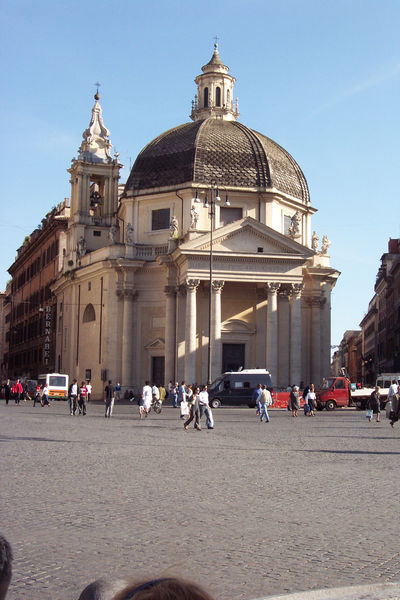
Titel: S. Maria in Monte Santo
Künstler: Carlo Fontana
Standort: Rom, Piazza del Popolo (EU - I - Latium)
Schlagwörter: himmel, schatten, weiß, kirchturm, menschen, fenster, licht, straße, säule, säulen, tür, schloss, architektur, bild, kirche, renaissance, turm, fassade, italien, passanten, pflaster, giebel, farbe, fußgänger, platz, auto, figuren, kuppel, foto, fotografie, eingang, glockenturm, kreuz, türmchen, dache, kathedrale, rom, kapitell, dreiecksgiebel, portal, villa, gesims, skulpturen, glocke, giebelfeld, florenz, radfahrer, autos, tempelfront, tympanon, santa maria, kriche, vorplatz, lünette, tambour, bus, laster, transporter, irom, della novella, kirchturmvorplatz